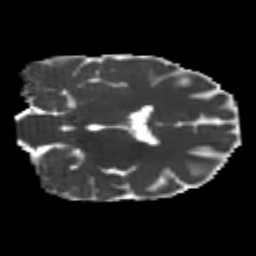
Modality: MD
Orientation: coronal
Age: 24
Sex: male
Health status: healthy
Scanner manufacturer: philips
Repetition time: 7.476 s
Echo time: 0.08753 s